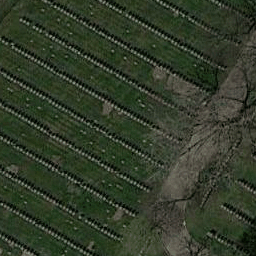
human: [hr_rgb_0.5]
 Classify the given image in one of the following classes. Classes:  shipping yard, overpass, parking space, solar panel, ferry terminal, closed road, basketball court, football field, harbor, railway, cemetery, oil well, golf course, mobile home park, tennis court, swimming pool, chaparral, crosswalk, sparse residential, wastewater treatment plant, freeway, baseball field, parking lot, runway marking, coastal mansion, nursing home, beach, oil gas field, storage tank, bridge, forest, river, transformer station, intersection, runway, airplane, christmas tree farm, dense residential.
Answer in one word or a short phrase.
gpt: cemetery